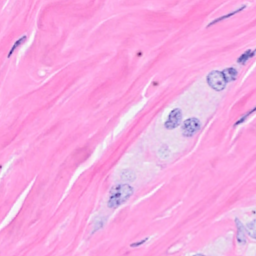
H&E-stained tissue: Breast